Question: I have this error since Monday, no modifications have been made since last week. And on Monday I started giving problems.
- - - -

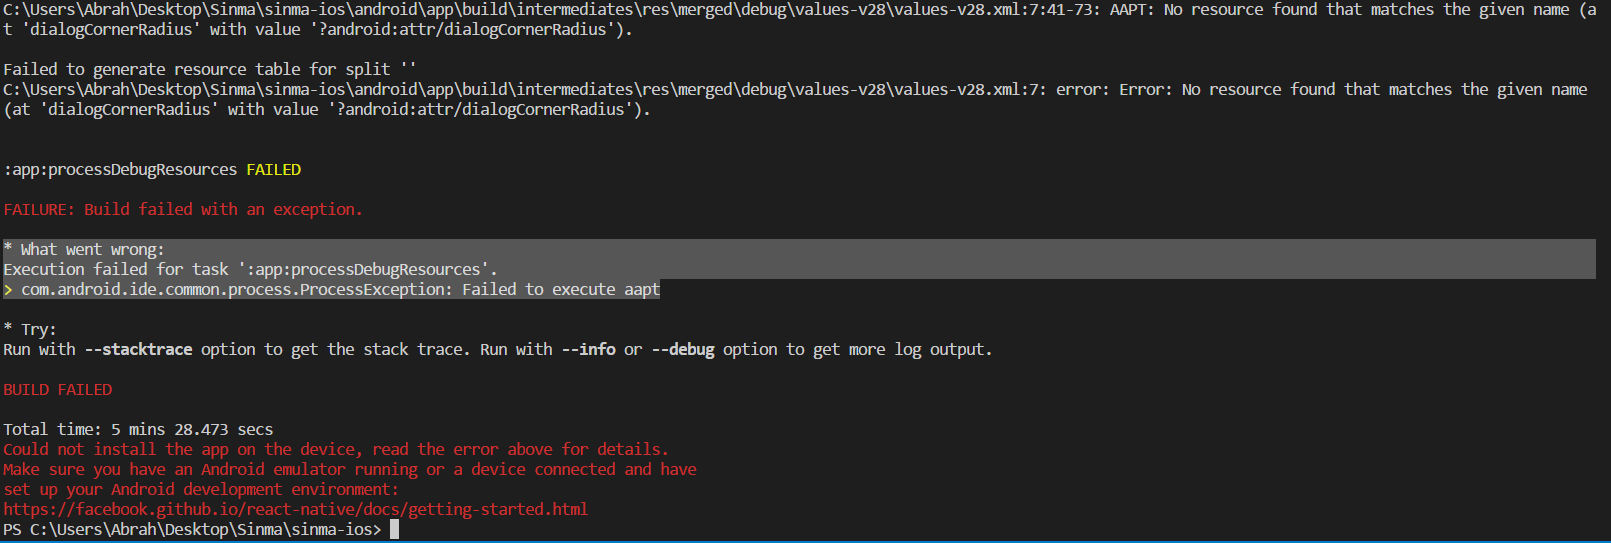
Answer: This has nothing to do with React Native, one of your resource files references an nonexisting value ('dialogCornerRadius'). Locate the reference (Android Studio to the rescue) and fix it.